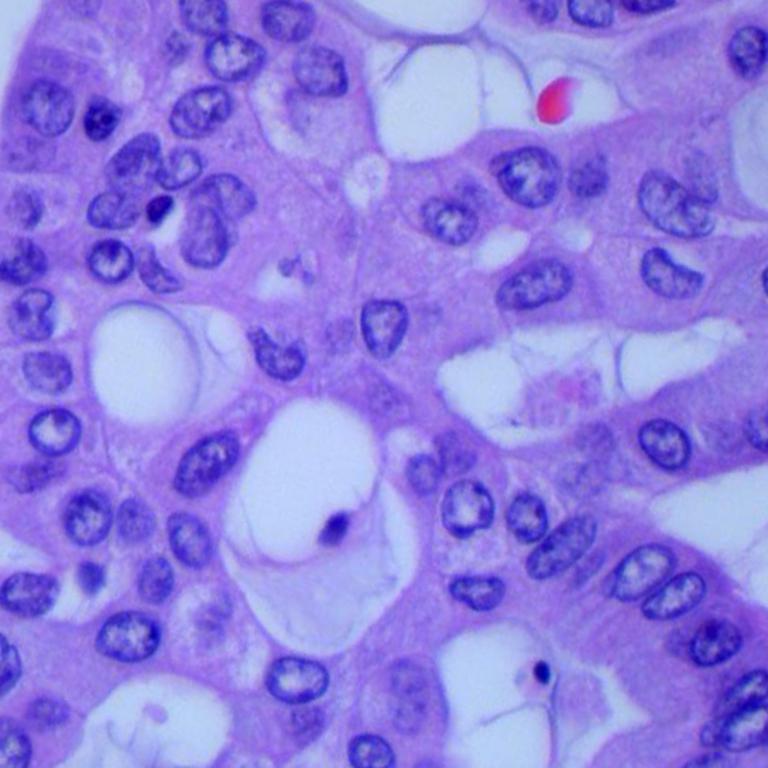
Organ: lung
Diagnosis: adenocarcinomas